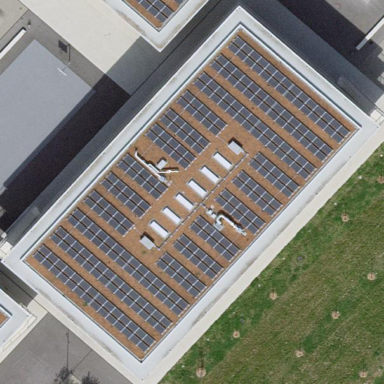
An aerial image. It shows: School building with flat roof.